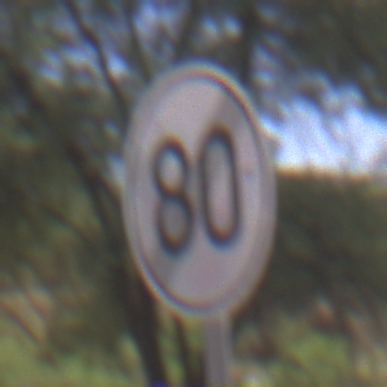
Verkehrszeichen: EndeGeschwindigkeit80
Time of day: Midday
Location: Outdoor (RoadRail)
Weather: Clear
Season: NotSpecified
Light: Natural